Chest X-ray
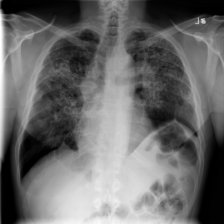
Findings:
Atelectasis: negative
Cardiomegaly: negative
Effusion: negative
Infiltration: negative
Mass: negative
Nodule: negative
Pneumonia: negative
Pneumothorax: negative
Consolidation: negative
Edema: negative
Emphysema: negative
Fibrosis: positive
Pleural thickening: negative
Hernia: negative